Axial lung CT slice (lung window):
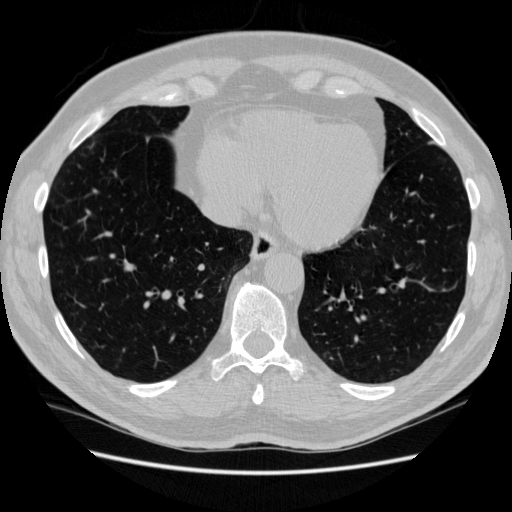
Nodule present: no